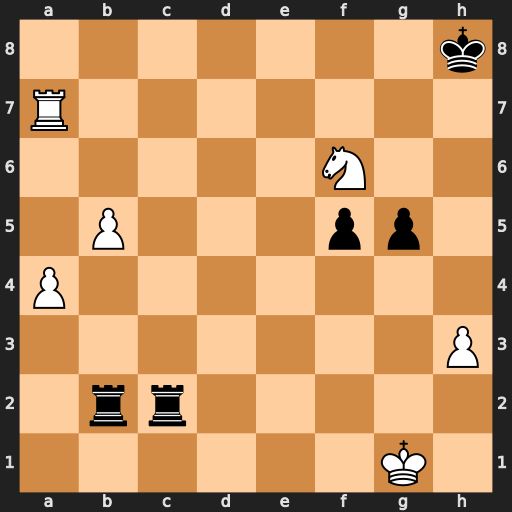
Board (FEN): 7k/R7/5N2/1P3pp1/P7/7P/1rr5/6K1
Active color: w
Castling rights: -
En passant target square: -
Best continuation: Rh7#